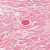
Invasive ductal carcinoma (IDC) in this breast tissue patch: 0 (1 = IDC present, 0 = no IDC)